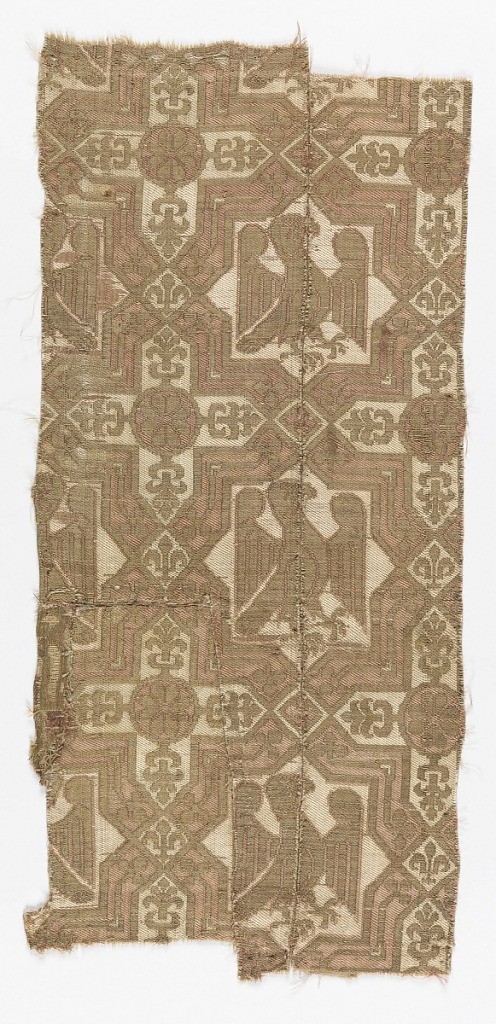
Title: Fragment
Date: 13th century
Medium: silk, metal wrapped around linen core Technique: samite (complementary weft twill with inner warps)
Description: Eight-pointed stars containing eagle in profile, alternate with rosette and leaves. In off-white and rose pink.